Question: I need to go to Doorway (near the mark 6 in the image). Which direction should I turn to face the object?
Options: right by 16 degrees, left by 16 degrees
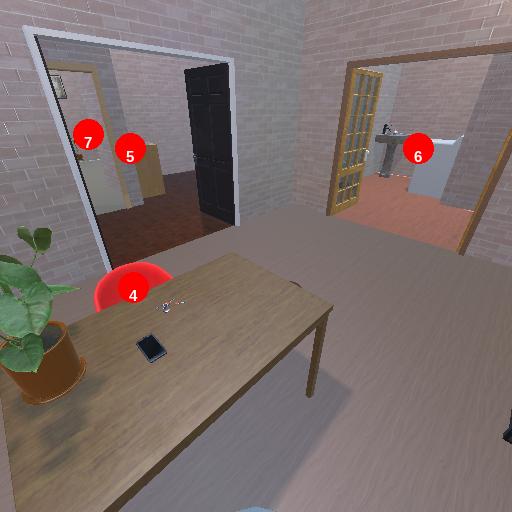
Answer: right by 16 degrees